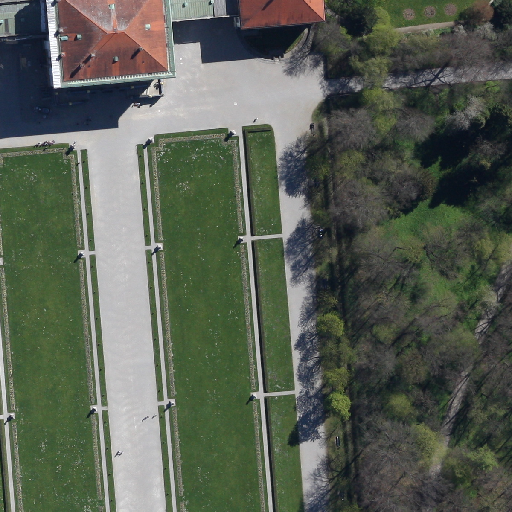
Referring expression: building along the road